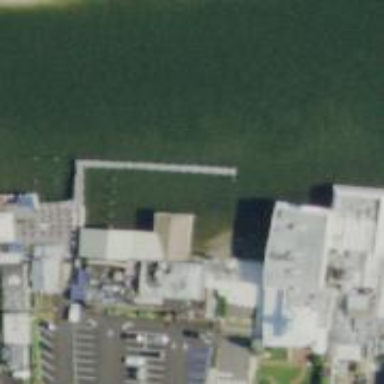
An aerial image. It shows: Man-made pier.